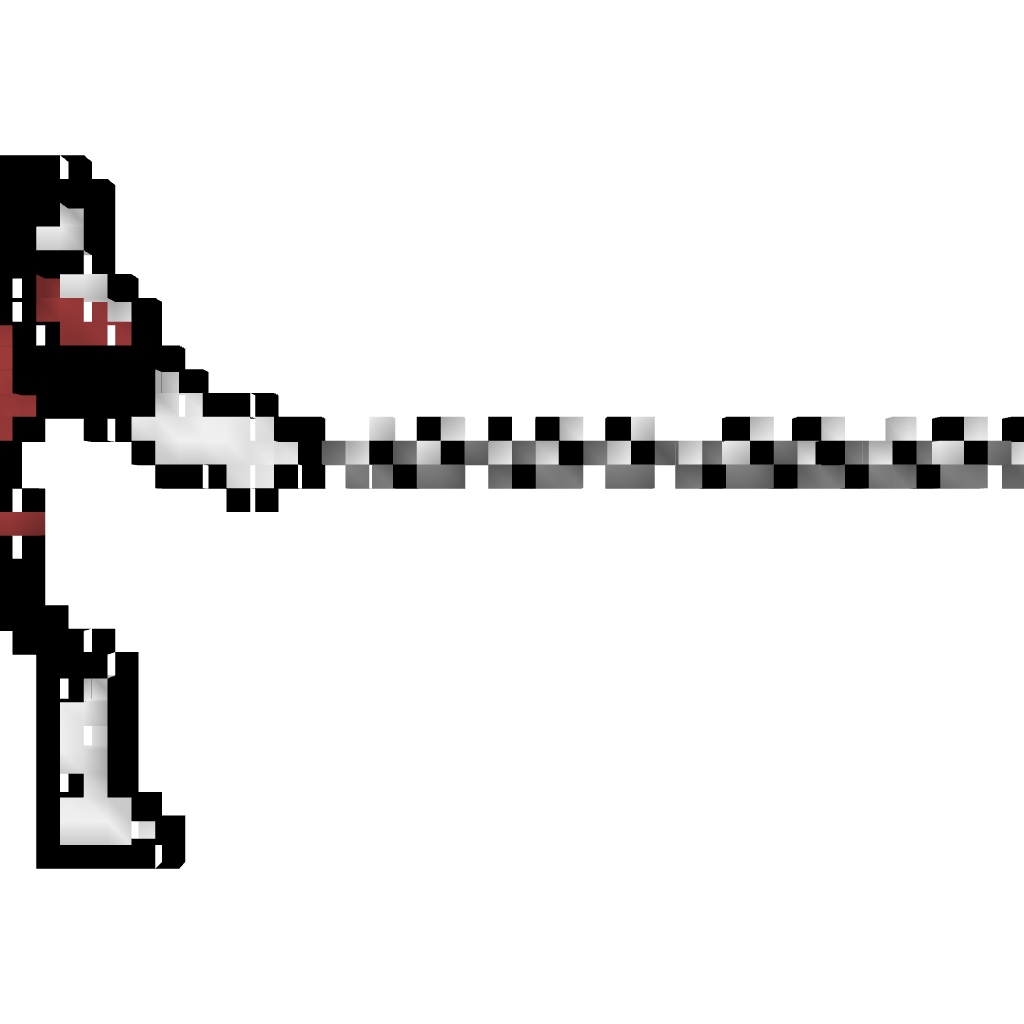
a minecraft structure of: Simon Whipping(Castlevania 2) bad low quality